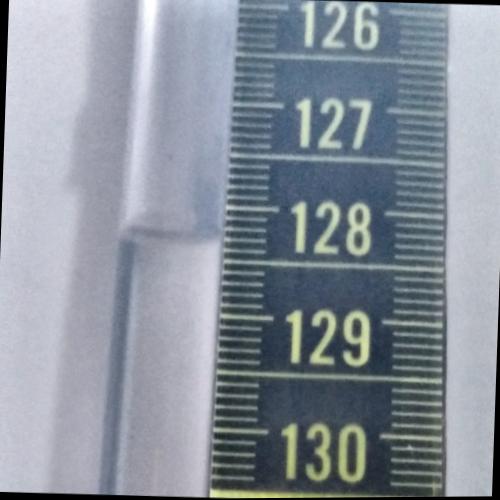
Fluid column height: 128.3 cm